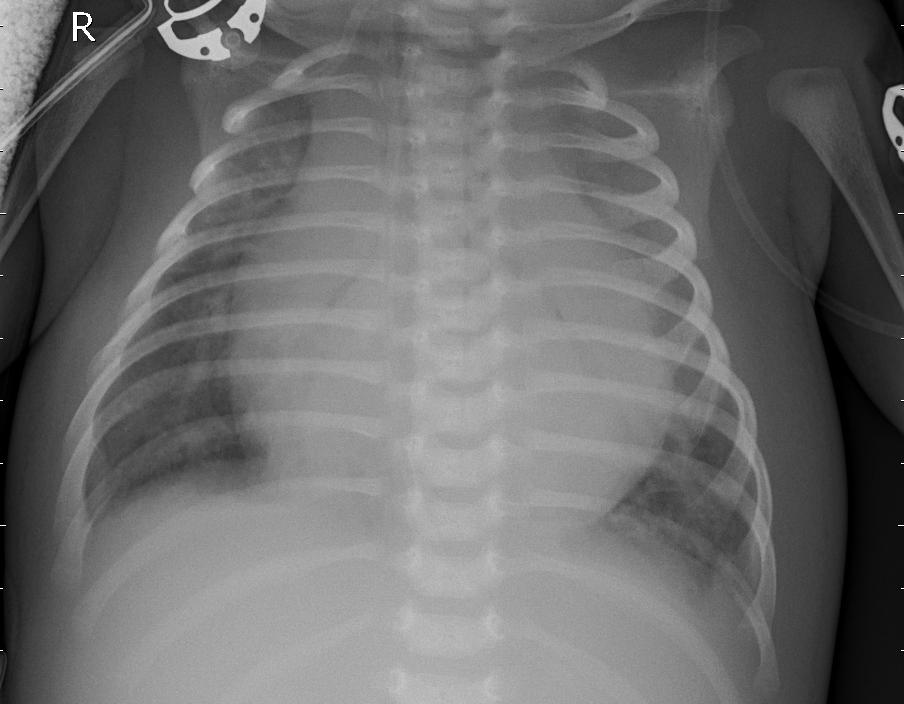
Diagnosis: PNEUMONIA